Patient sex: M
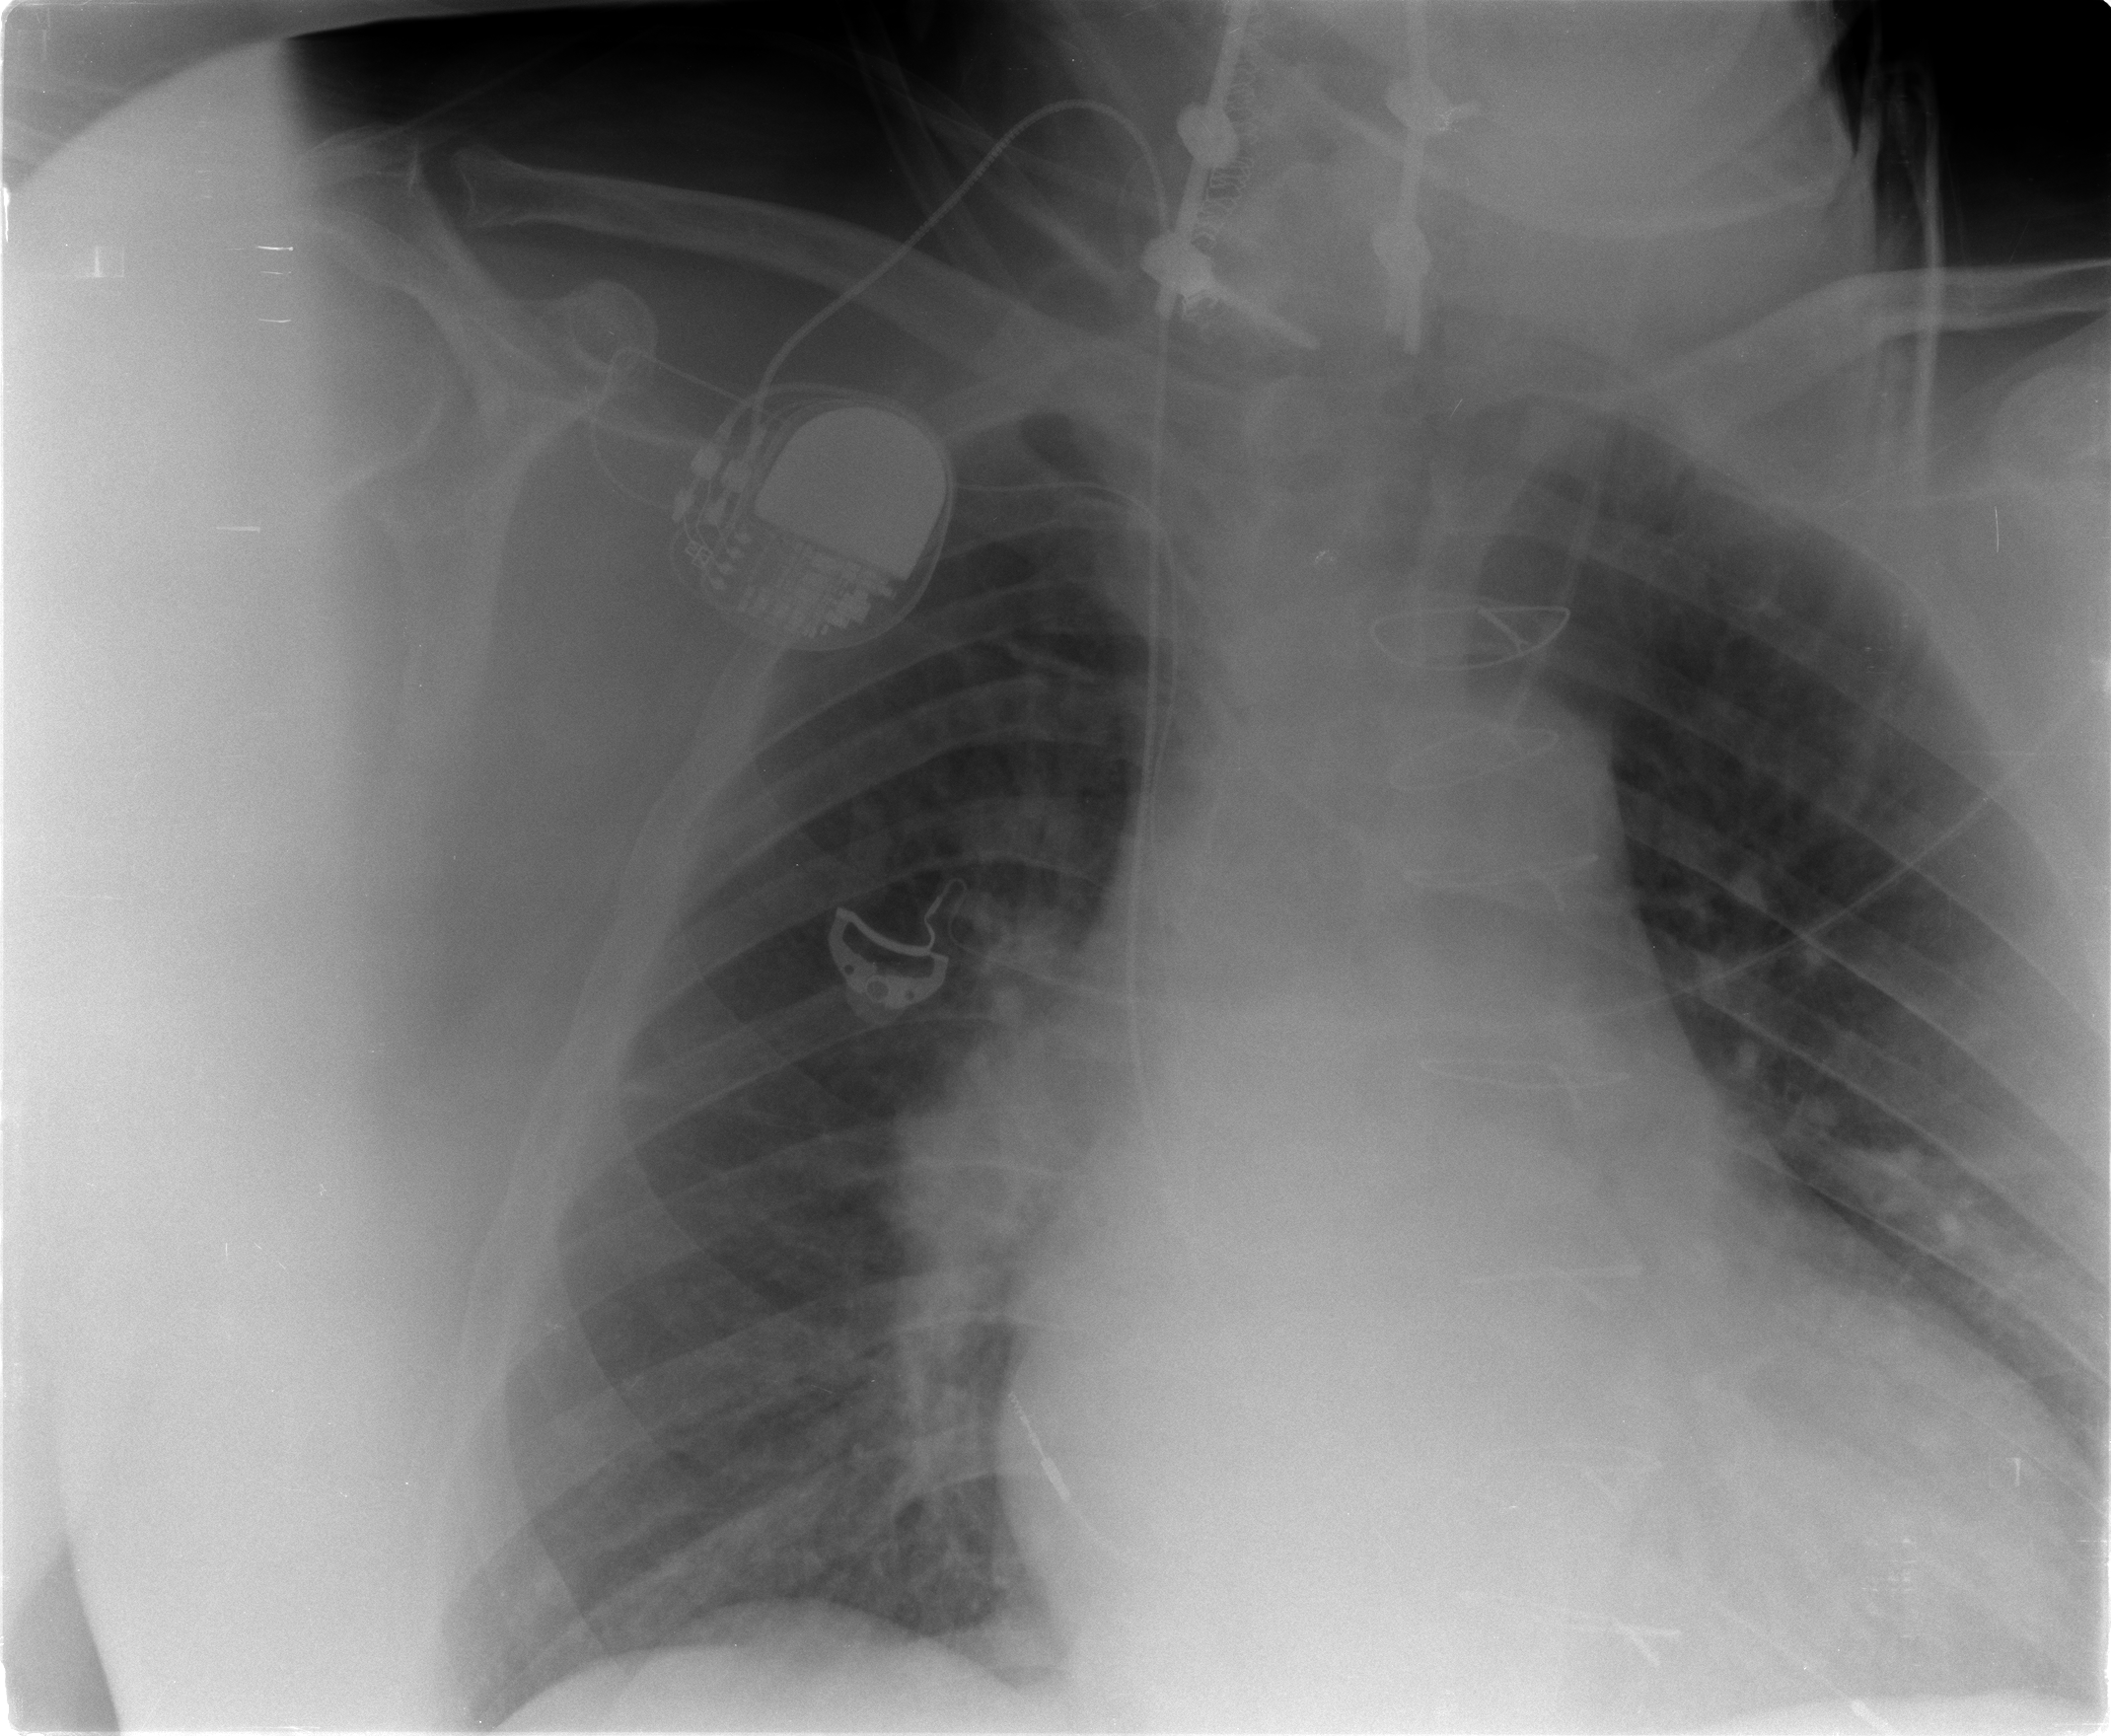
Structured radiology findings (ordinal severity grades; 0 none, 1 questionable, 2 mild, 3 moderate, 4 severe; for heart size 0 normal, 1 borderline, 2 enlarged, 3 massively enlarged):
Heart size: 2
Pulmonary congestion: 1
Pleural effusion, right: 0
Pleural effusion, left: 0
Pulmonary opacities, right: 0
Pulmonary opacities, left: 0
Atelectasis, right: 2
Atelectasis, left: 2